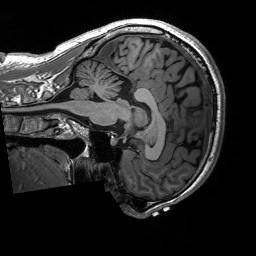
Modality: T1w
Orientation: sagittal
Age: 29
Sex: male
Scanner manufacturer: siemens
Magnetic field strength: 3 T
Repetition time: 2.53 s
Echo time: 0.00227 s